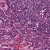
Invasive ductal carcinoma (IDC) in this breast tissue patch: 1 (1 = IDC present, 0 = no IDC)